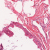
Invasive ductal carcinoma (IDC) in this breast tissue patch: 0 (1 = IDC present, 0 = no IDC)